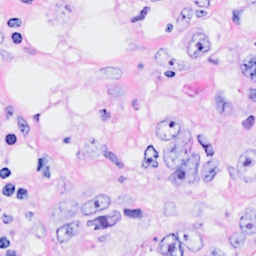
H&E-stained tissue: Breast